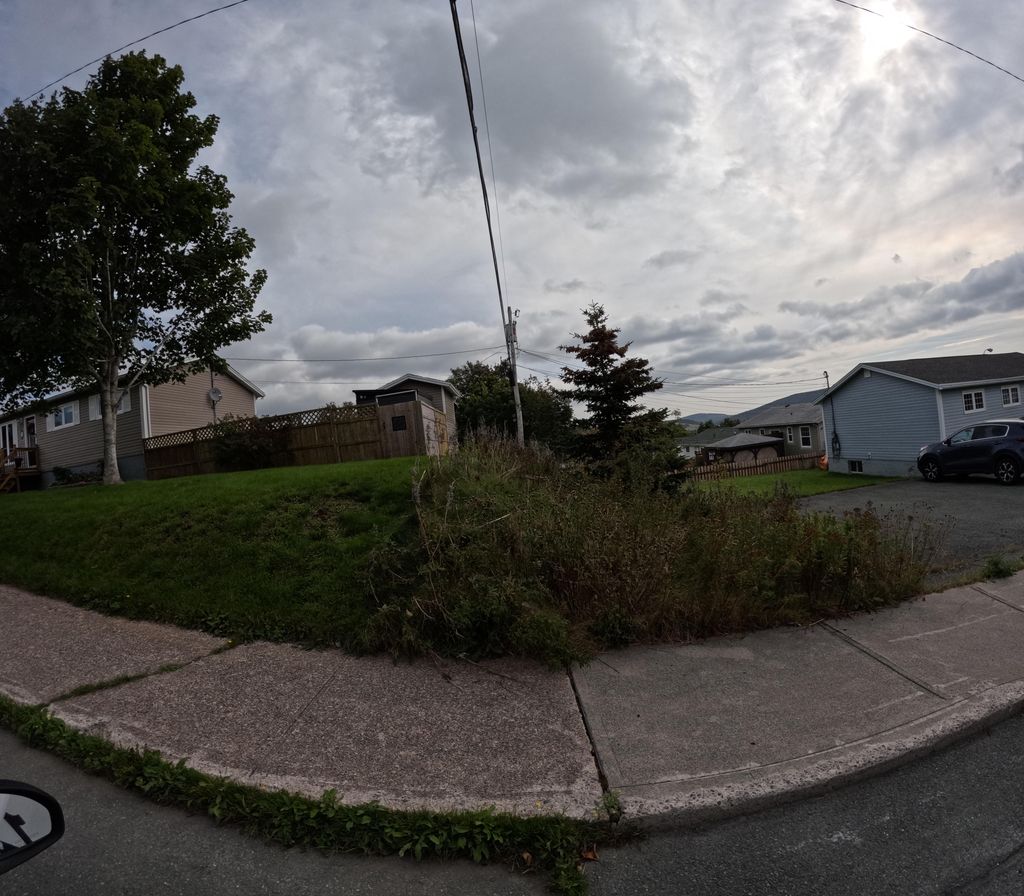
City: st_johns